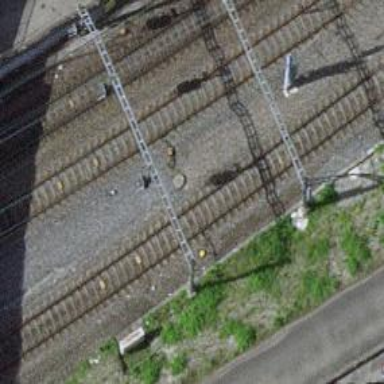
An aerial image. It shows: Railway signal.